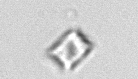
Label: Bacillariophyceae_morphotype1